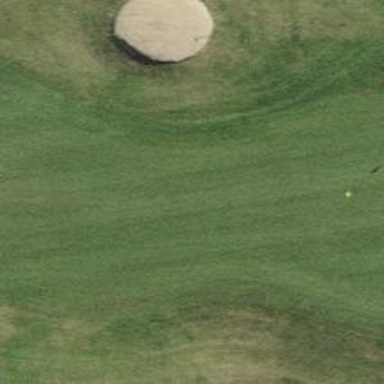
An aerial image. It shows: Green golf area with grass land use.